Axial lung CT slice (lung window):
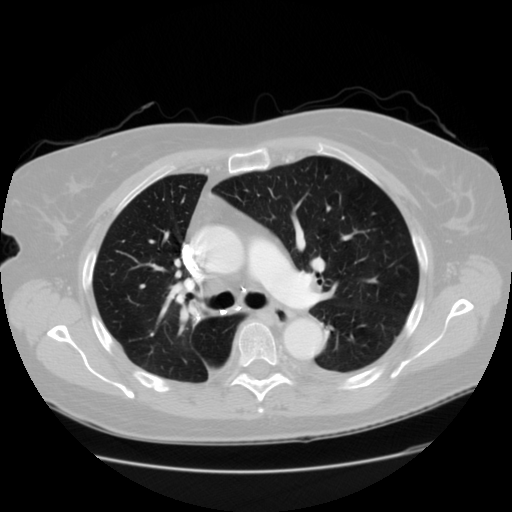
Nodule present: no